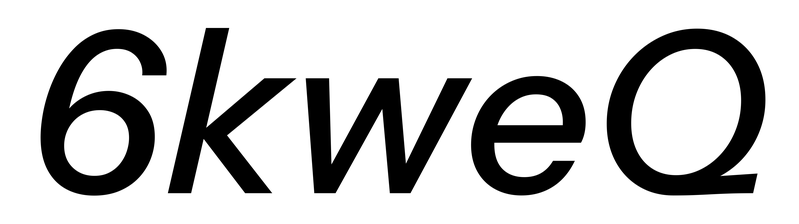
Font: InstrumentSans-Italic_Medium_Italic